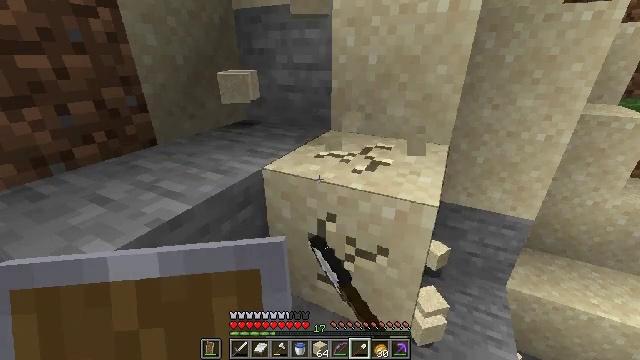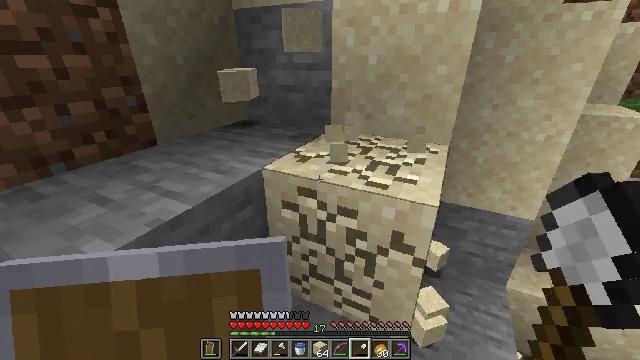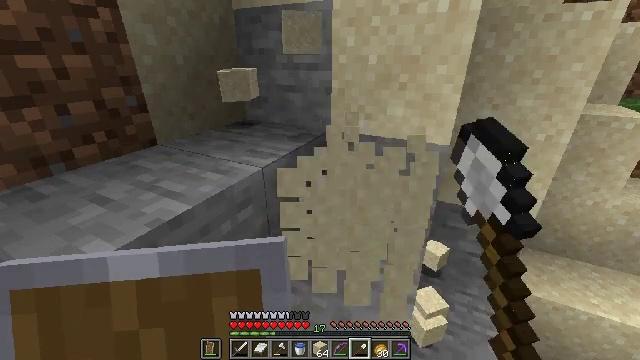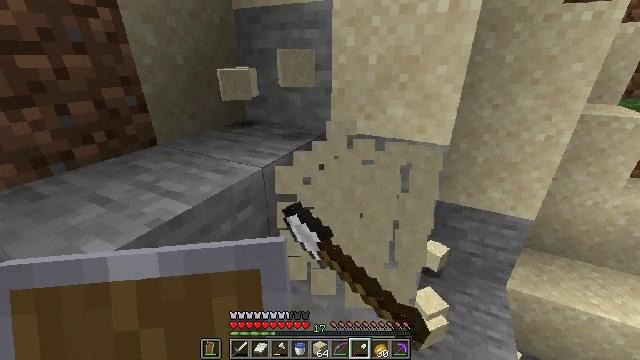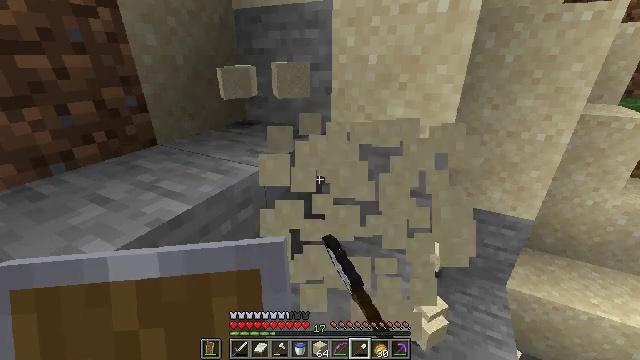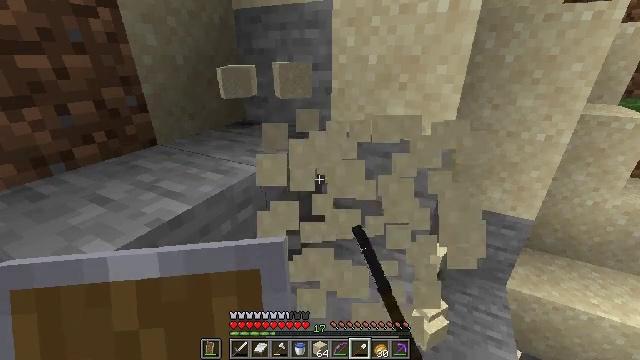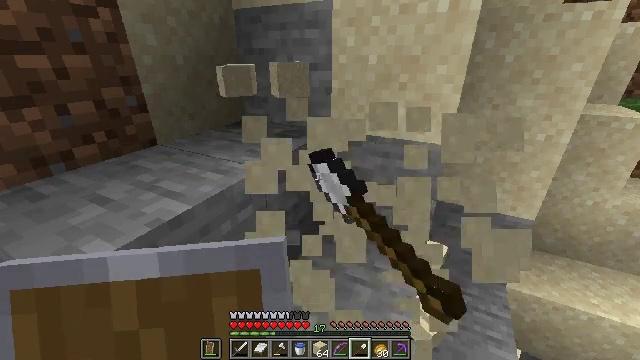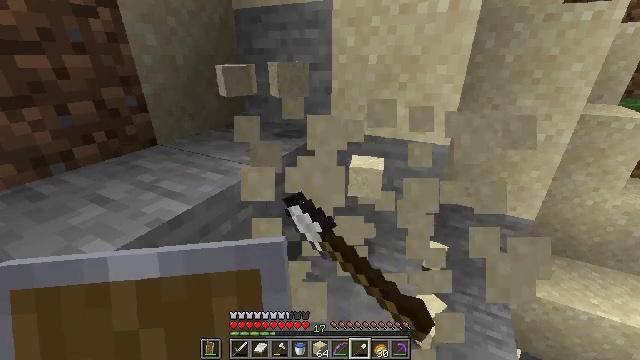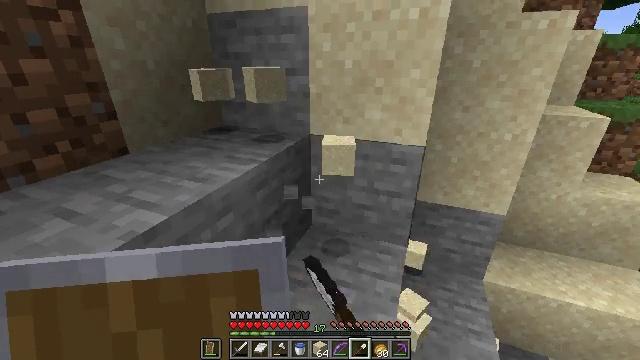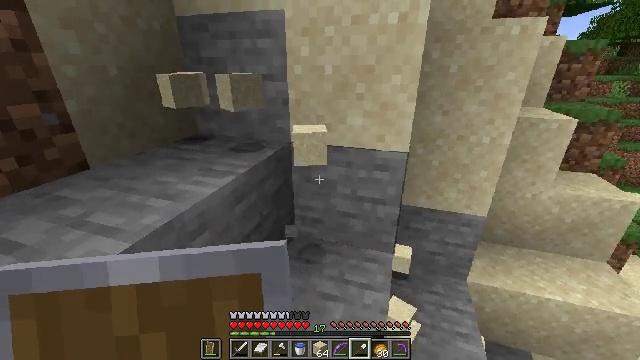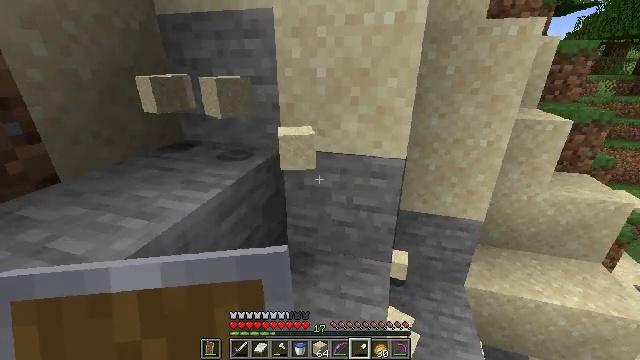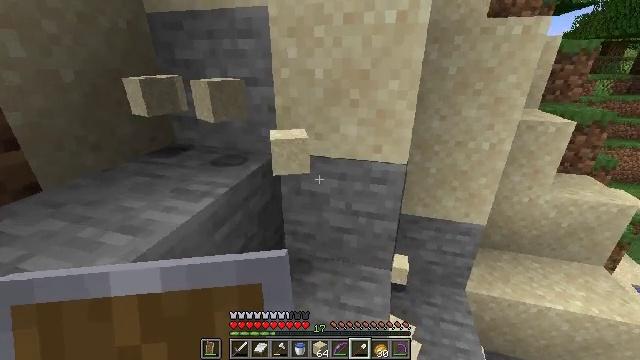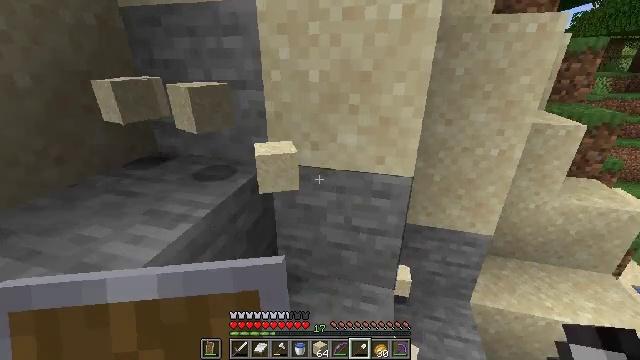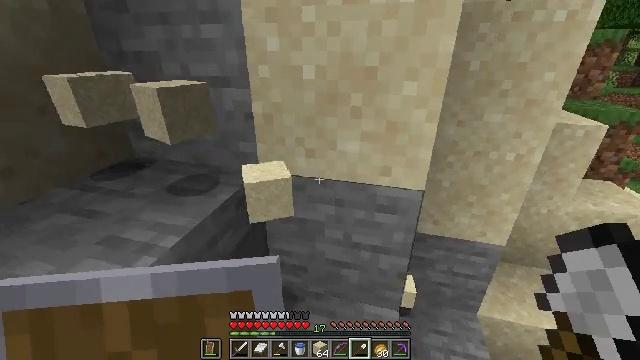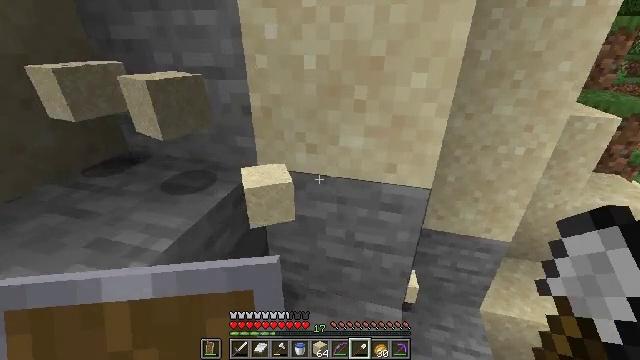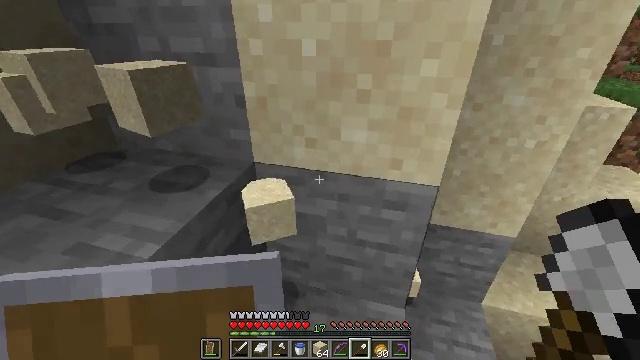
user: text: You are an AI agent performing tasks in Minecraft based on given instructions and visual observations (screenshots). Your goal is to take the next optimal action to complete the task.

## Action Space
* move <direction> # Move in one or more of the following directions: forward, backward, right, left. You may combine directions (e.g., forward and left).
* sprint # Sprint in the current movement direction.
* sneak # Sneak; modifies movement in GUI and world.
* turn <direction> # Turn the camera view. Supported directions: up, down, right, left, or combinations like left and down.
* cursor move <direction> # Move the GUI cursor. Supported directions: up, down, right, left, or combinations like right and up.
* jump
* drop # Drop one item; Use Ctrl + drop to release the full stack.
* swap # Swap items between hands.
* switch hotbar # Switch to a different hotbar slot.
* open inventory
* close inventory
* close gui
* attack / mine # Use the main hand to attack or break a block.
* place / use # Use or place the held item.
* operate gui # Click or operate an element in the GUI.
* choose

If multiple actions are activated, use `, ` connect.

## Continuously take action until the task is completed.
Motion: motion action
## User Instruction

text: Gather sand from the desert.
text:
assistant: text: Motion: attack / mine
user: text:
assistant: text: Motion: attack / mine
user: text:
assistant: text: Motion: attack / mine
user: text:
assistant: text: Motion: attack / mine
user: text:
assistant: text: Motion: attack / mine
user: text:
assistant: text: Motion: no_op
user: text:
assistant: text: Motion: no_op
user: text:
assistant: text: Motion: turn right
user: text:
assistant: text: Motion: move forward, turn right
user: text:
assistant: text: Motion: move forward, turn right
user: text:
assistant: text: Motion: move forward
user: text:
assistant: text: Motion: move forward
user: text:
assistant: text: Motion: move forward, turn down
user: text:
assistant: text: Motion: turn down
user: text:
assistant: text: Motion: turn down
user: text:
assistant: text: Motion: turn down
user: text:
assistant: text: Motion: turn down
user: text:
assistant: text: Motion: no_op
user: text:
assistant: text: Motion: move forward and move left
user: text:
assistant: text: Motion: move forward and move left, turn right and down
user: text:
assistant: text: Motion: move forward and move left, turn right and down
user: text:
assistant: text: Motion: move left, turn right and down
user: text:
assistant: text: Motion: move left, turn right and down
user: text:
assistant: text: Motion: turn right and down
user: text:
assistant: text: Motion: turn right
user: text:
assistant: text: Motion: turn right
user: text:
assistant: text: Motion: turn right
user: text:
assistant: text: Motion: move right, turn right
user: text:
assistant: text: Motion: move right
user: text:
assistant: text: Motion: move right